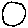
Label: circle